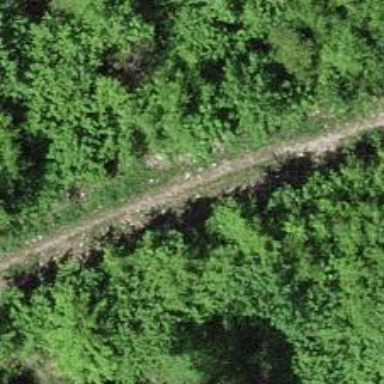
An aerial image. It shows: Track with grade 4 tracktype.